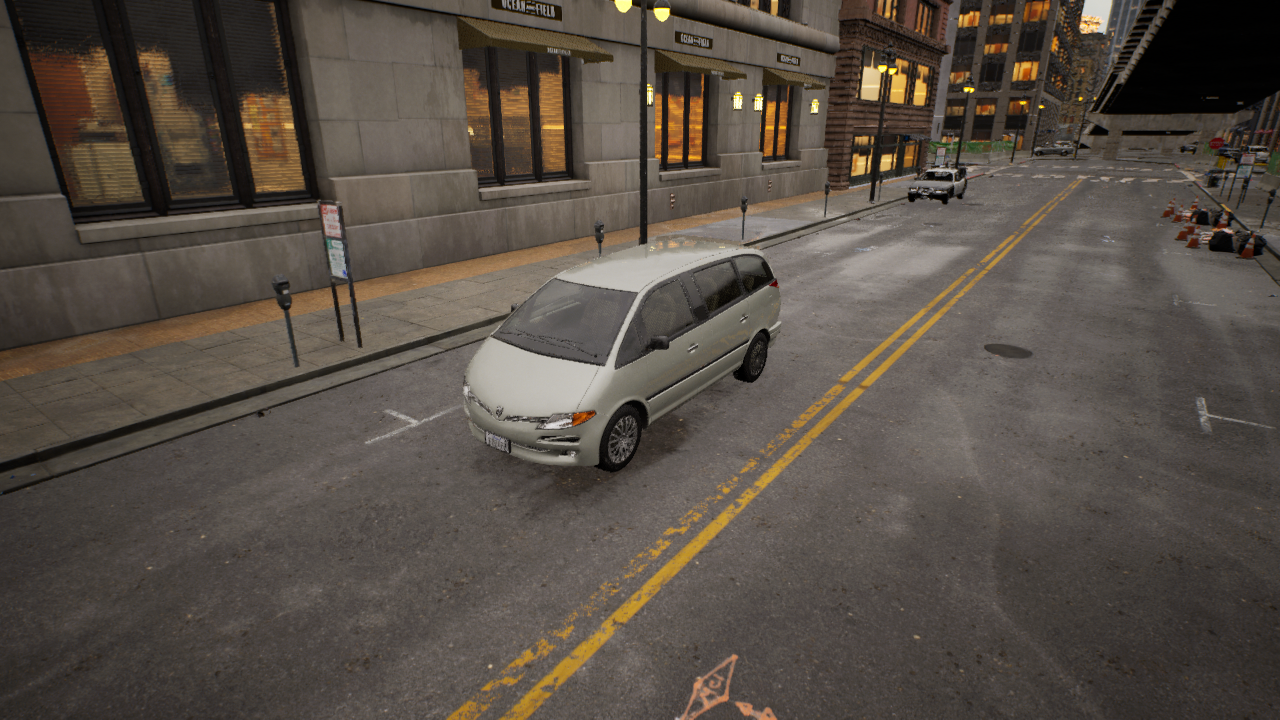
Venue: downtown
Lighting: golden hour
Vehicle rig: minivan